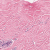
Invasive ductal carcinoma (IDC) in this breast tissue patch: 0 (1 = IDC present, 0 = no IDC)